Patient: sex M, age 69
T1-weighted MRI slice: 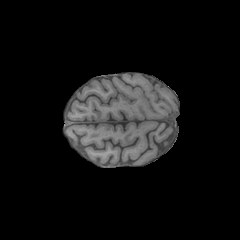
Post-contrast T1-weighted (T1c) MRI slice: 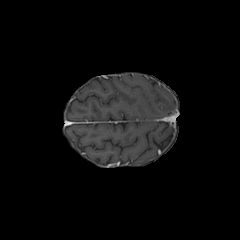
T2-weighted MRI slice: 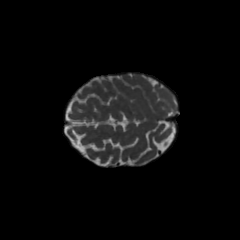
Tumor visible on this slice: no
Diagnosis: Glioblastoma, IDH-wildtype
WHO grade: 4